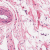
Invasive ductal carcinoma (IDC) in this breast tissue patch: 0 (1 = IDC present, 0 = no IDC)